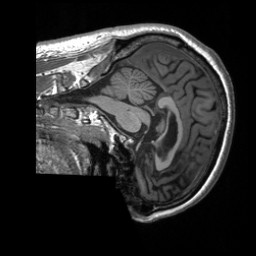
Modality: T1w
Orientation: sagittal
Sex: male
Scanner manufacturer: siemens
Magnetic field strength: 3 T
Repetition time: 2.3 s
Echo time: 0.00226 s